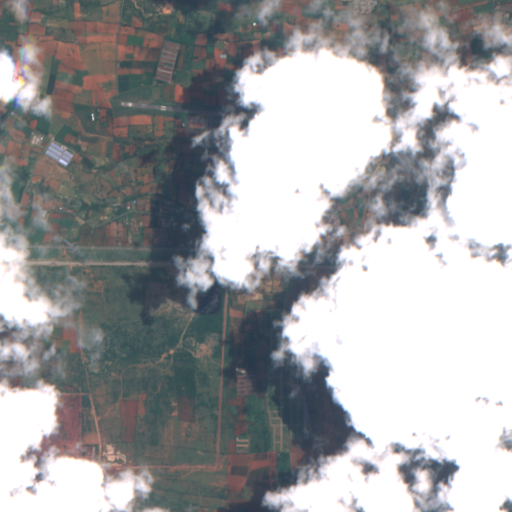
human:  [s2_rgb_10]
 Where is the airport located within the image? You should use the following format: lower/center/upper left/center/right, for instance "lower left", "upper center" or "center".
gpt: The airport is located in the upper left of the image.
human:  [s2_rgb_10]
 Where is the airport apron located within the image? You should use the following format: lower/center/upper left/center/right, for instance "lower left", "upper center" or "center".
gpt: The airport apron is located in the upper center of the image.
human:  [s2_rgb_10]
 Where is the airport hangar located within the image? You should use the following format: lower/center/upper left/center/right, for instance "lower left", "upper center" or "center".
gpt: The airport hangar is located in the upper center of the image.
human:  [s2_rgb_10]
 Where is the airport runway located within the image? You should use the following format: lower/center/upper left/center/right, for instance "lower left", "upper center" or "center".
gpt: The airport runway is located in the upper left of the image.
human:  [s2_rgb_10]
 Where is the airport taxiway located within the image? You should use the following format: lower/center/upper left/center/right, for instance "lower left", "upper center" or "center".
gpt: The airport taxiway is located in the upper center of the image.
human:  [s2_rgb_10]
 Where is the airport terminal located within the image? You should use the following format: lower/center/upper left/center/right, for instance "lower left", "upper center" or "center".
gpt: The airport terminal is located in the upper center of the image.
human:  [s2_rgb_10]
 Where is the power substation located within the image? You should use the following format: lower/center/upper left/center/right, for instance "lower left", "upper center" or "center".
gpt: The power substation is located in the center right of the image.
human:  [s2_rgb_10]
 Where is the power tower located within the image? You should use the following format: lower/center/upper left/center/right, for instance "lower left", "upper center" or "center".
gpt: The power tower is located in the lower right of the image.
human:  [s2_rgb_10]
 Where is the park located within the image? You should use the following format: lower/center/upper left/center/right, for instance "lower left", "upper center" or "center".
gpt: There is no park in the image.